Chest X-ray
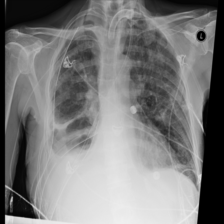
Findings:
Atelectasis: negative
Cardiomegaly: negative
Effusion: positive
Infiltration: negative
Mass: negative
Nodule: negative
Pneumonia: negative
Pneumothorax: positive
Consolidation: negative
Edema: negative
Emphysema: negative
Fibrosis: negative
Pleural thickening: negative
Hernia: negative